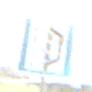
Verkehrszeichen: NothalteUndPannenbucht
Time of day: SunriseSunset
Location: Outdoor (Special)
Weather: Clear
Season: NotSpecified
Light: Natural